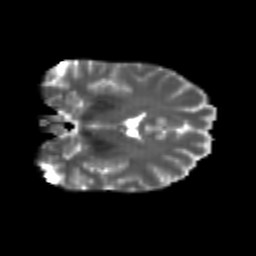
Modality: T2w
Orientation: coronal
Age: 24
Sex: female
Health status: healthy
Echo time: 0.074 s